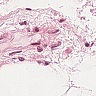
Metastatic tissue present: no